Field crop: maize
Growth stage: 2
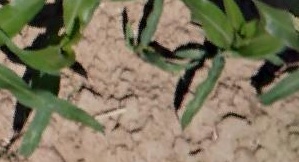
Species: maize